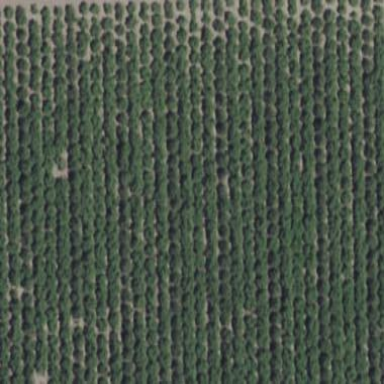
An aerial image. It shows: Orchard filled with almond trees.